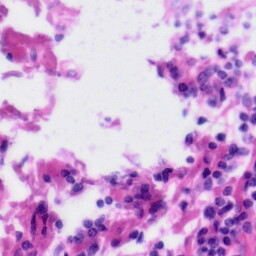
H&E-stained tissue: Tonsil